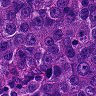
Metastatic tissue present: yes